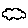
Label: cloud